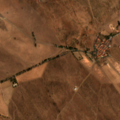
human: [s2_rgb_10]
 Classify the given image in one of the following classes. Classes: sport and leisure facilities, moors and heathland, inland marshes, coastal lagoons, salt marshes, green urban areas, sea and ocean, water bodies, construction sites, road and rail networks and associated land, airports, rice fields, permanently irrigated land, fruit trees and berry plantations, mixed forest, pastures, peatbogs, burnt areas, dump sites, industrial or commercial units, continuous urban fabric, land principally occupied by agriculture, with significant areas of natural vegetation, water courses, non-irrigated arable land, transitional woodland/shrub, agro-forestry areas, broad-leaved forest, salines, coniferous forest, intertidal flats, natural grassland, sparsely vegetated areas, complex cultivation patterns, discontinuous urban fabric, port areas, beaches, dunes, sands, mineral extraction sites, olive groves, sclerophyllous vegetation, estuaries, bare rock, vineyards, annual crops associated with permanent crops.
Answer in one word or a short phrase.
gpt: non-irrigated arable land, transitional woodland/shrub